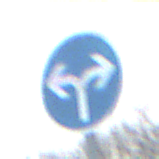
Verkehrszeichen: VorgeschriebeneFahrtrichtungRechtsOderLinks
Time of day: SunriseSunset
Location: Outdoor (RoadRail)
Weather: PartlyCloudy
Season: NotSpecified
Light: Natural